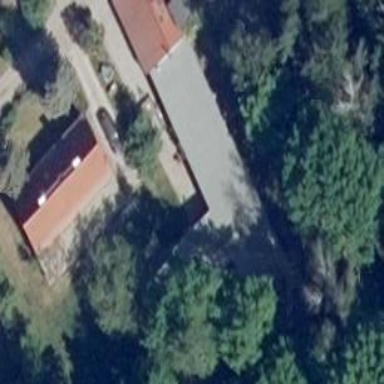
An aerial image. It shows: Flat roof building with grey roof.